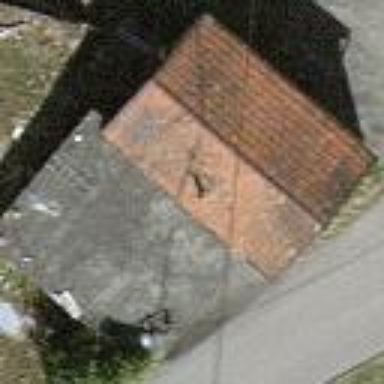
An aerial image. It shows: Simple house.